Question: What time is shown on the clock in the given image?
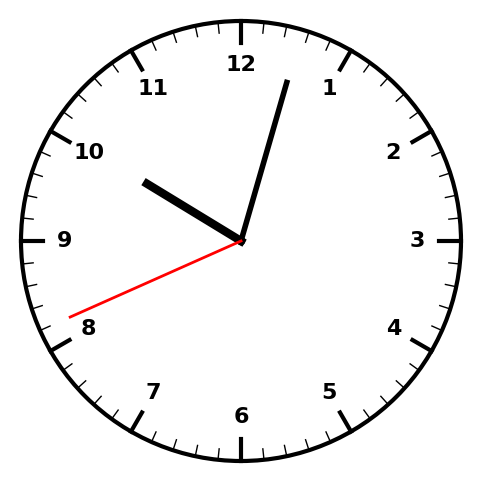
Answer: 10:02:41